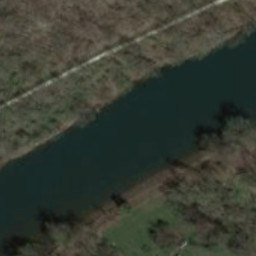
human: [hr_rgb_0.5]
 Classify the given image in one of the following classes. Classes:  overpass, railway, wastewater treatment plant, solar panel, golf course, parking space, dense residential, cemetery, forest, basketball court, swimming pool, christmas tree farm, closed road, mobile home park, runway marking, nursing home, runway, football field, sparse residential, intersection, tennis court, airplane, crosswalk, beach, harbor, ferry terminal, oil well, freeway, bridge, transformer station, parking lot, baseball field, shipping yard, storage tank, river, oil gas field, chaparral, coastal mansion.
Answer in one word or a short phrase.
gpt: river